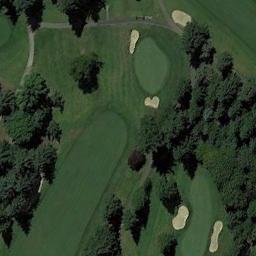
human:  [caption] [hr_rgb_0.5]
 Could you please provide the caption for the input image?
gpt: Many trees are near the golf course .

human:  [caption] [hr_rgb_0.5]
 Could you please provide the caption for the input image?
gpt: There are a few bunkers and a few paths on the large green lawn on the golf course and many trees .

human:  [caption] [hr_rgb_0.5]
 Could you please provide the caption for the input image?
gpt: The golf course has some putting greens, Barrier trees and sandpits .

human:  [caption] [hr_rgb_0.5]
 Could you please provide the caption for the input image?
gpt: There are three bunkers and a winding road in this area .

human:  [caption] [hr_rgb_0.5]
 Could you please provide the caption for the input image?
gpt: There are five bunkers and some trees on the golf course .